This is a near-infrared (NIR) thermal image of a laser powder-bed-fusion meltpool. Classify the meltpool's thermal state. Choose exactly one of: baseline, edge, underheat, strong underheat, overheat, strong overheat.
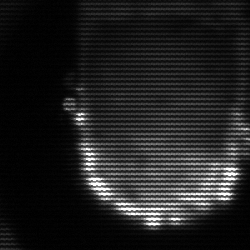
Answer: baseline